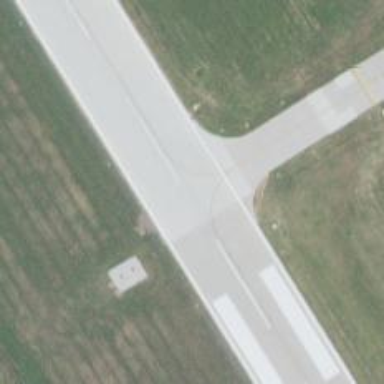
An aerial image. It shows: Runway at airport.